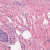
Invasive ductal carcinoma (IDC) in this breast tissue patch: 0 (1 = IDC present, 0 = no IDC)